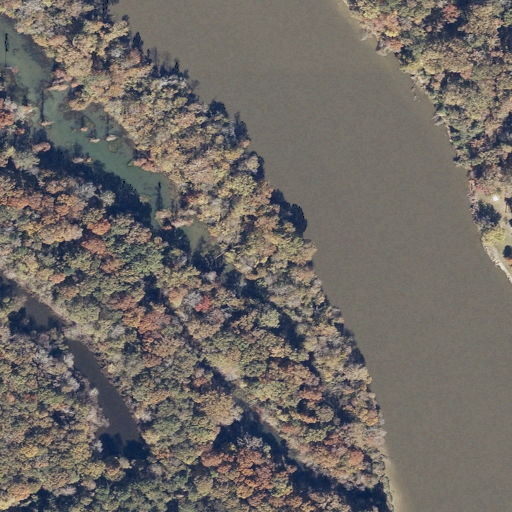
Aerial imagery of island in Alabama named Sipsey Island (historical) containing woody wetlands, open water, herbaceous wetlands, open development, evergreen forest, and grassland